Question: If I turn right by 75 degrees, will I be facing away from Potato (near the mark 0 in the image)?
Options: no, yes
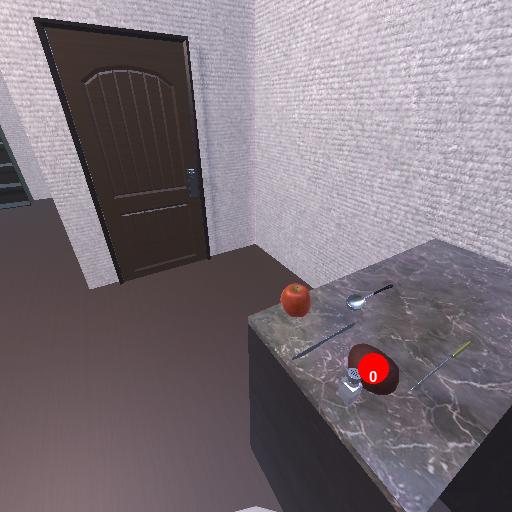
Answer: no